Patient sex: M
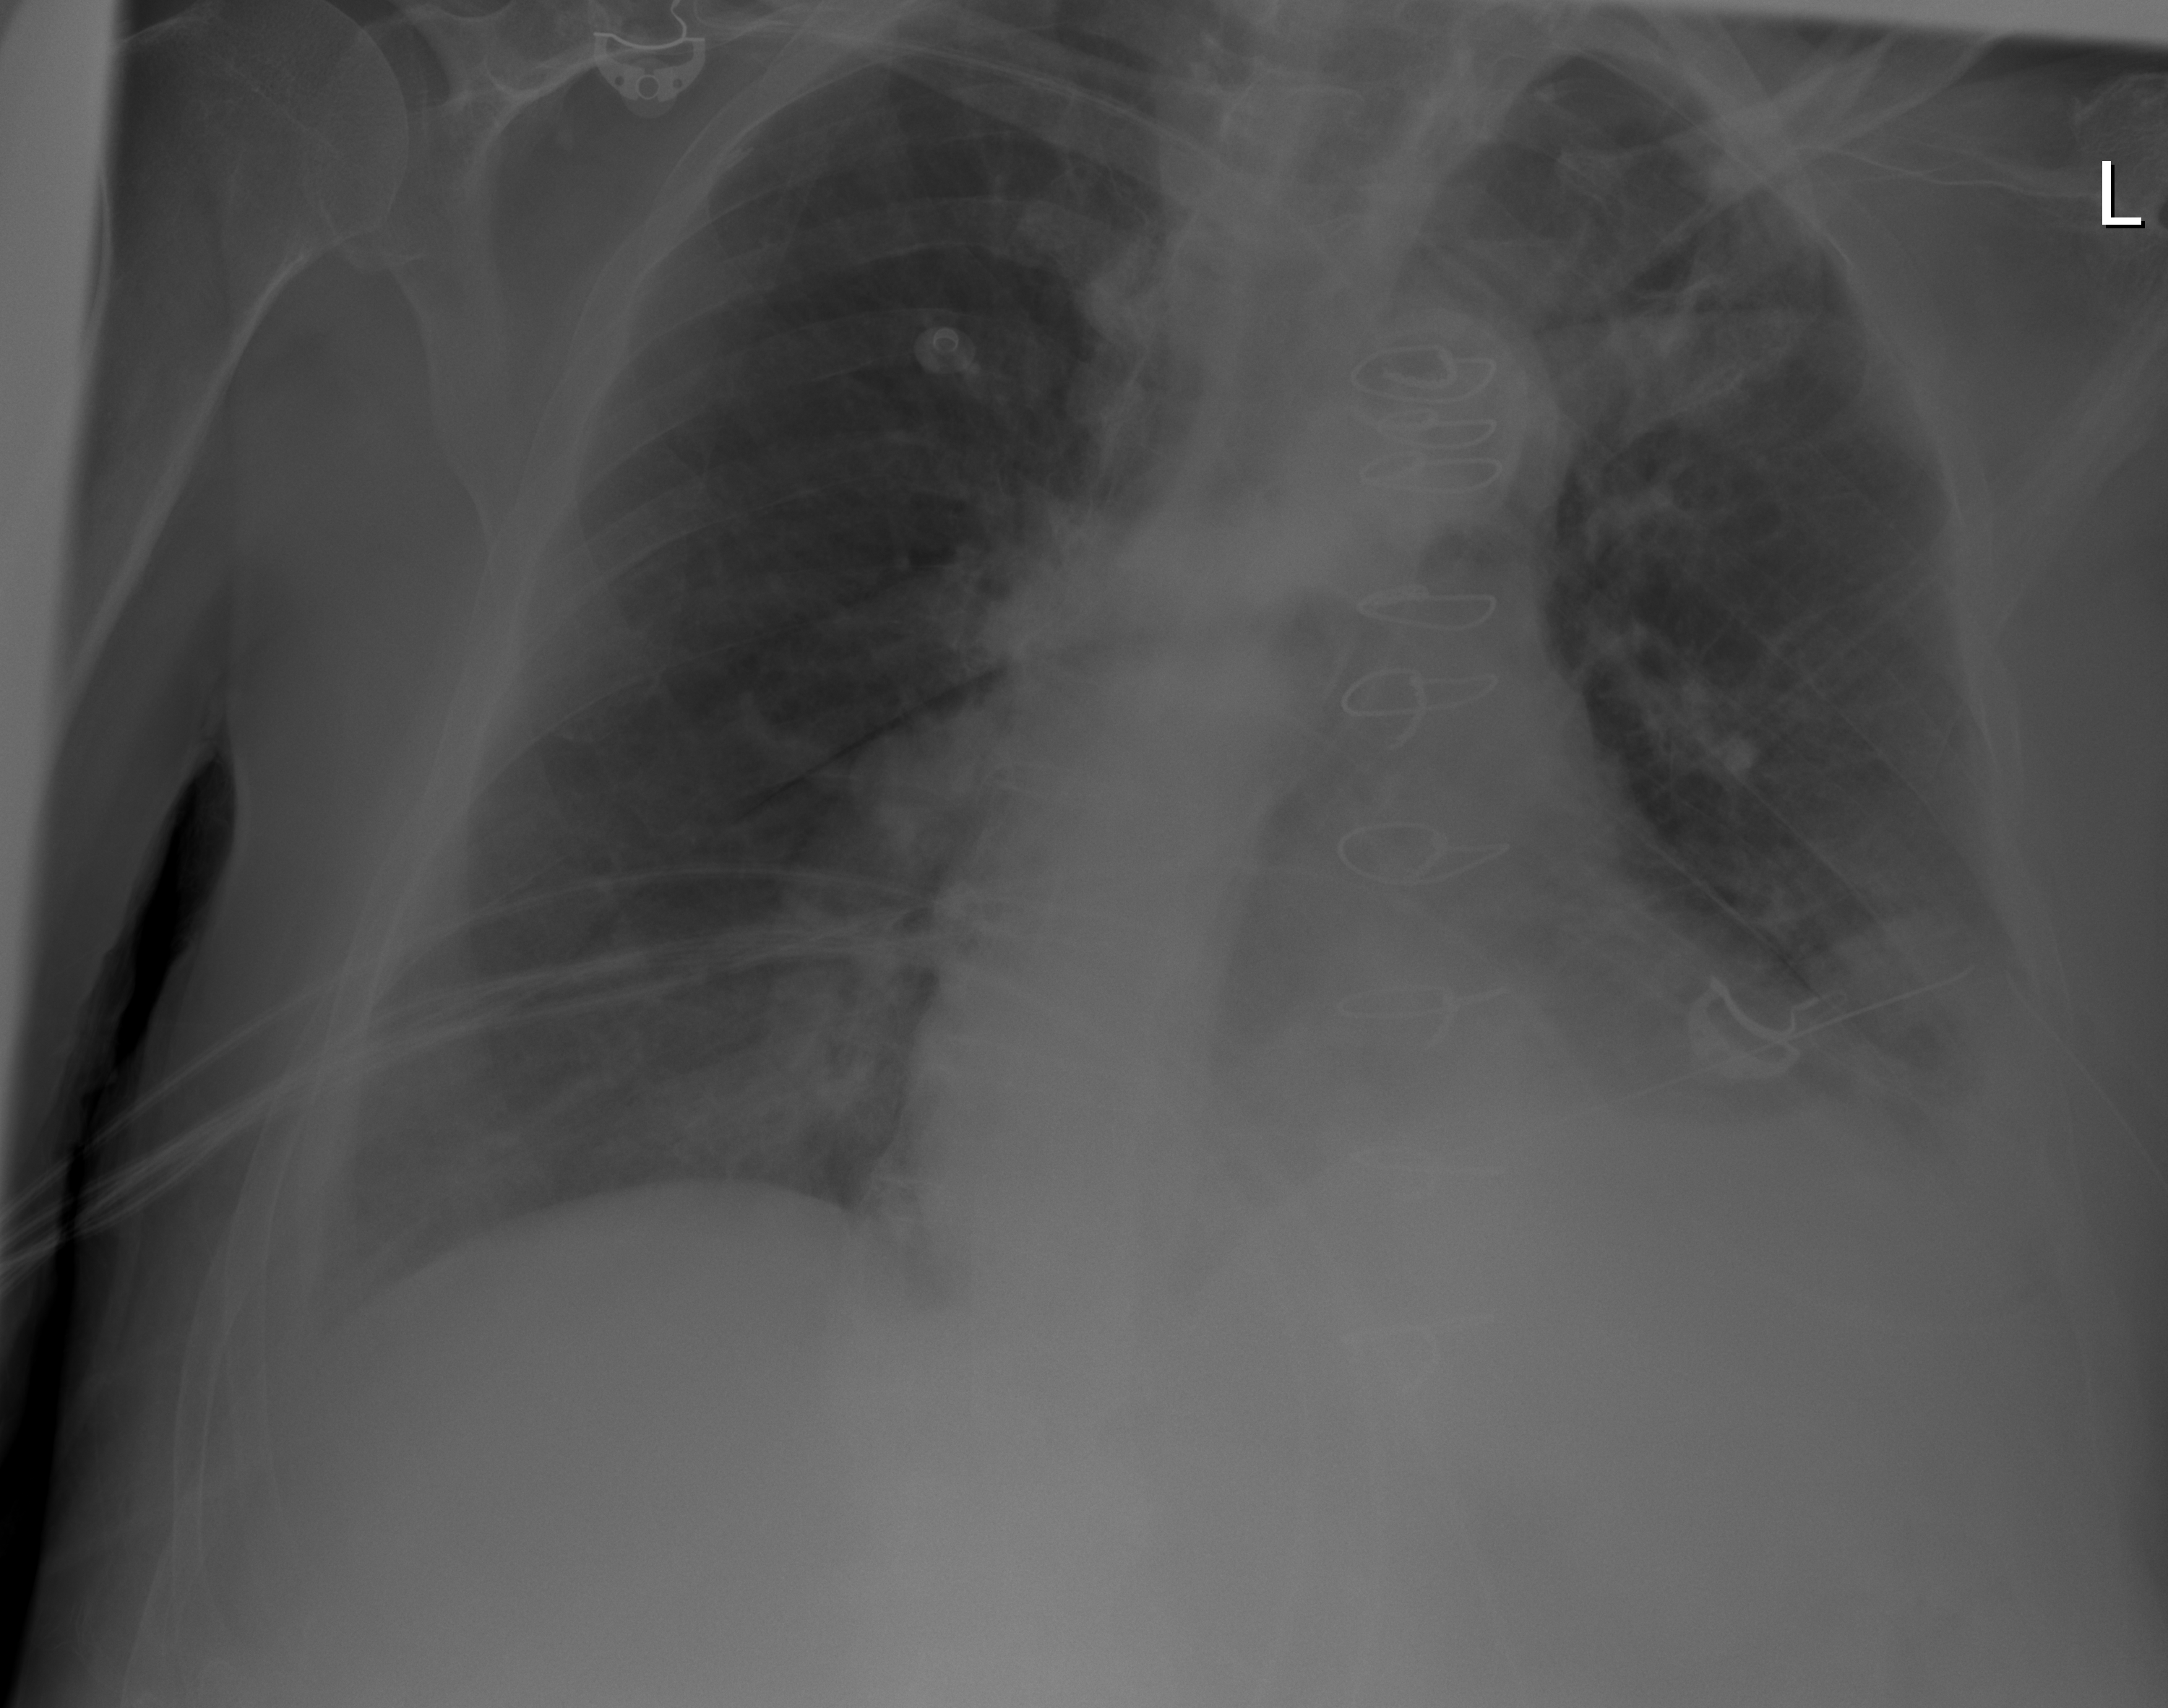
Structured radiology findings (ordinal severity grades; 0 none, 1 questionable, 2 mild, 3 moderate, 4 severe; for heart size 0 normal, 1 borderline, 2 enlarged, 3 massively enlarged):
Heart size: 2
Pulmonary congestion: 2
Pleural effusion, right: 2
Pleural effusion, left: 2
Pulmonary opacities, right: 0
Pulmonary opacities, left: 0
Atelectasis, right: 2
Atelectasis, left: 2